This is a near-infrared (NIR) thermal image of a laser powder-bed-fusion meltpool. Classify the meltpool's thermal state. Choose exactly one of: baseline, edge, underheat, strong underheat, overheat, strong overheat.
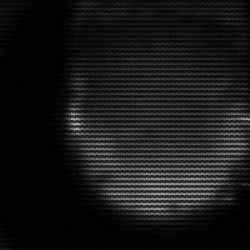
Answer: edge